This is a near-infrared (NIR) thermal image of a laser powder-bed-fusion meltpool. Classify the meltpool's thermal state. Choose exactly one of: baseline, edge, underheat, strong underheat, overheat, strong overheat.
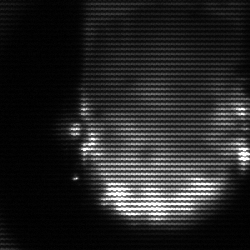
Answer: baseline